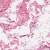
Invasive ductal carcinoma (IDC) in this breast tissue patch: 0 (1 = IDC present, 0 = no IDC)